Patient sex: M
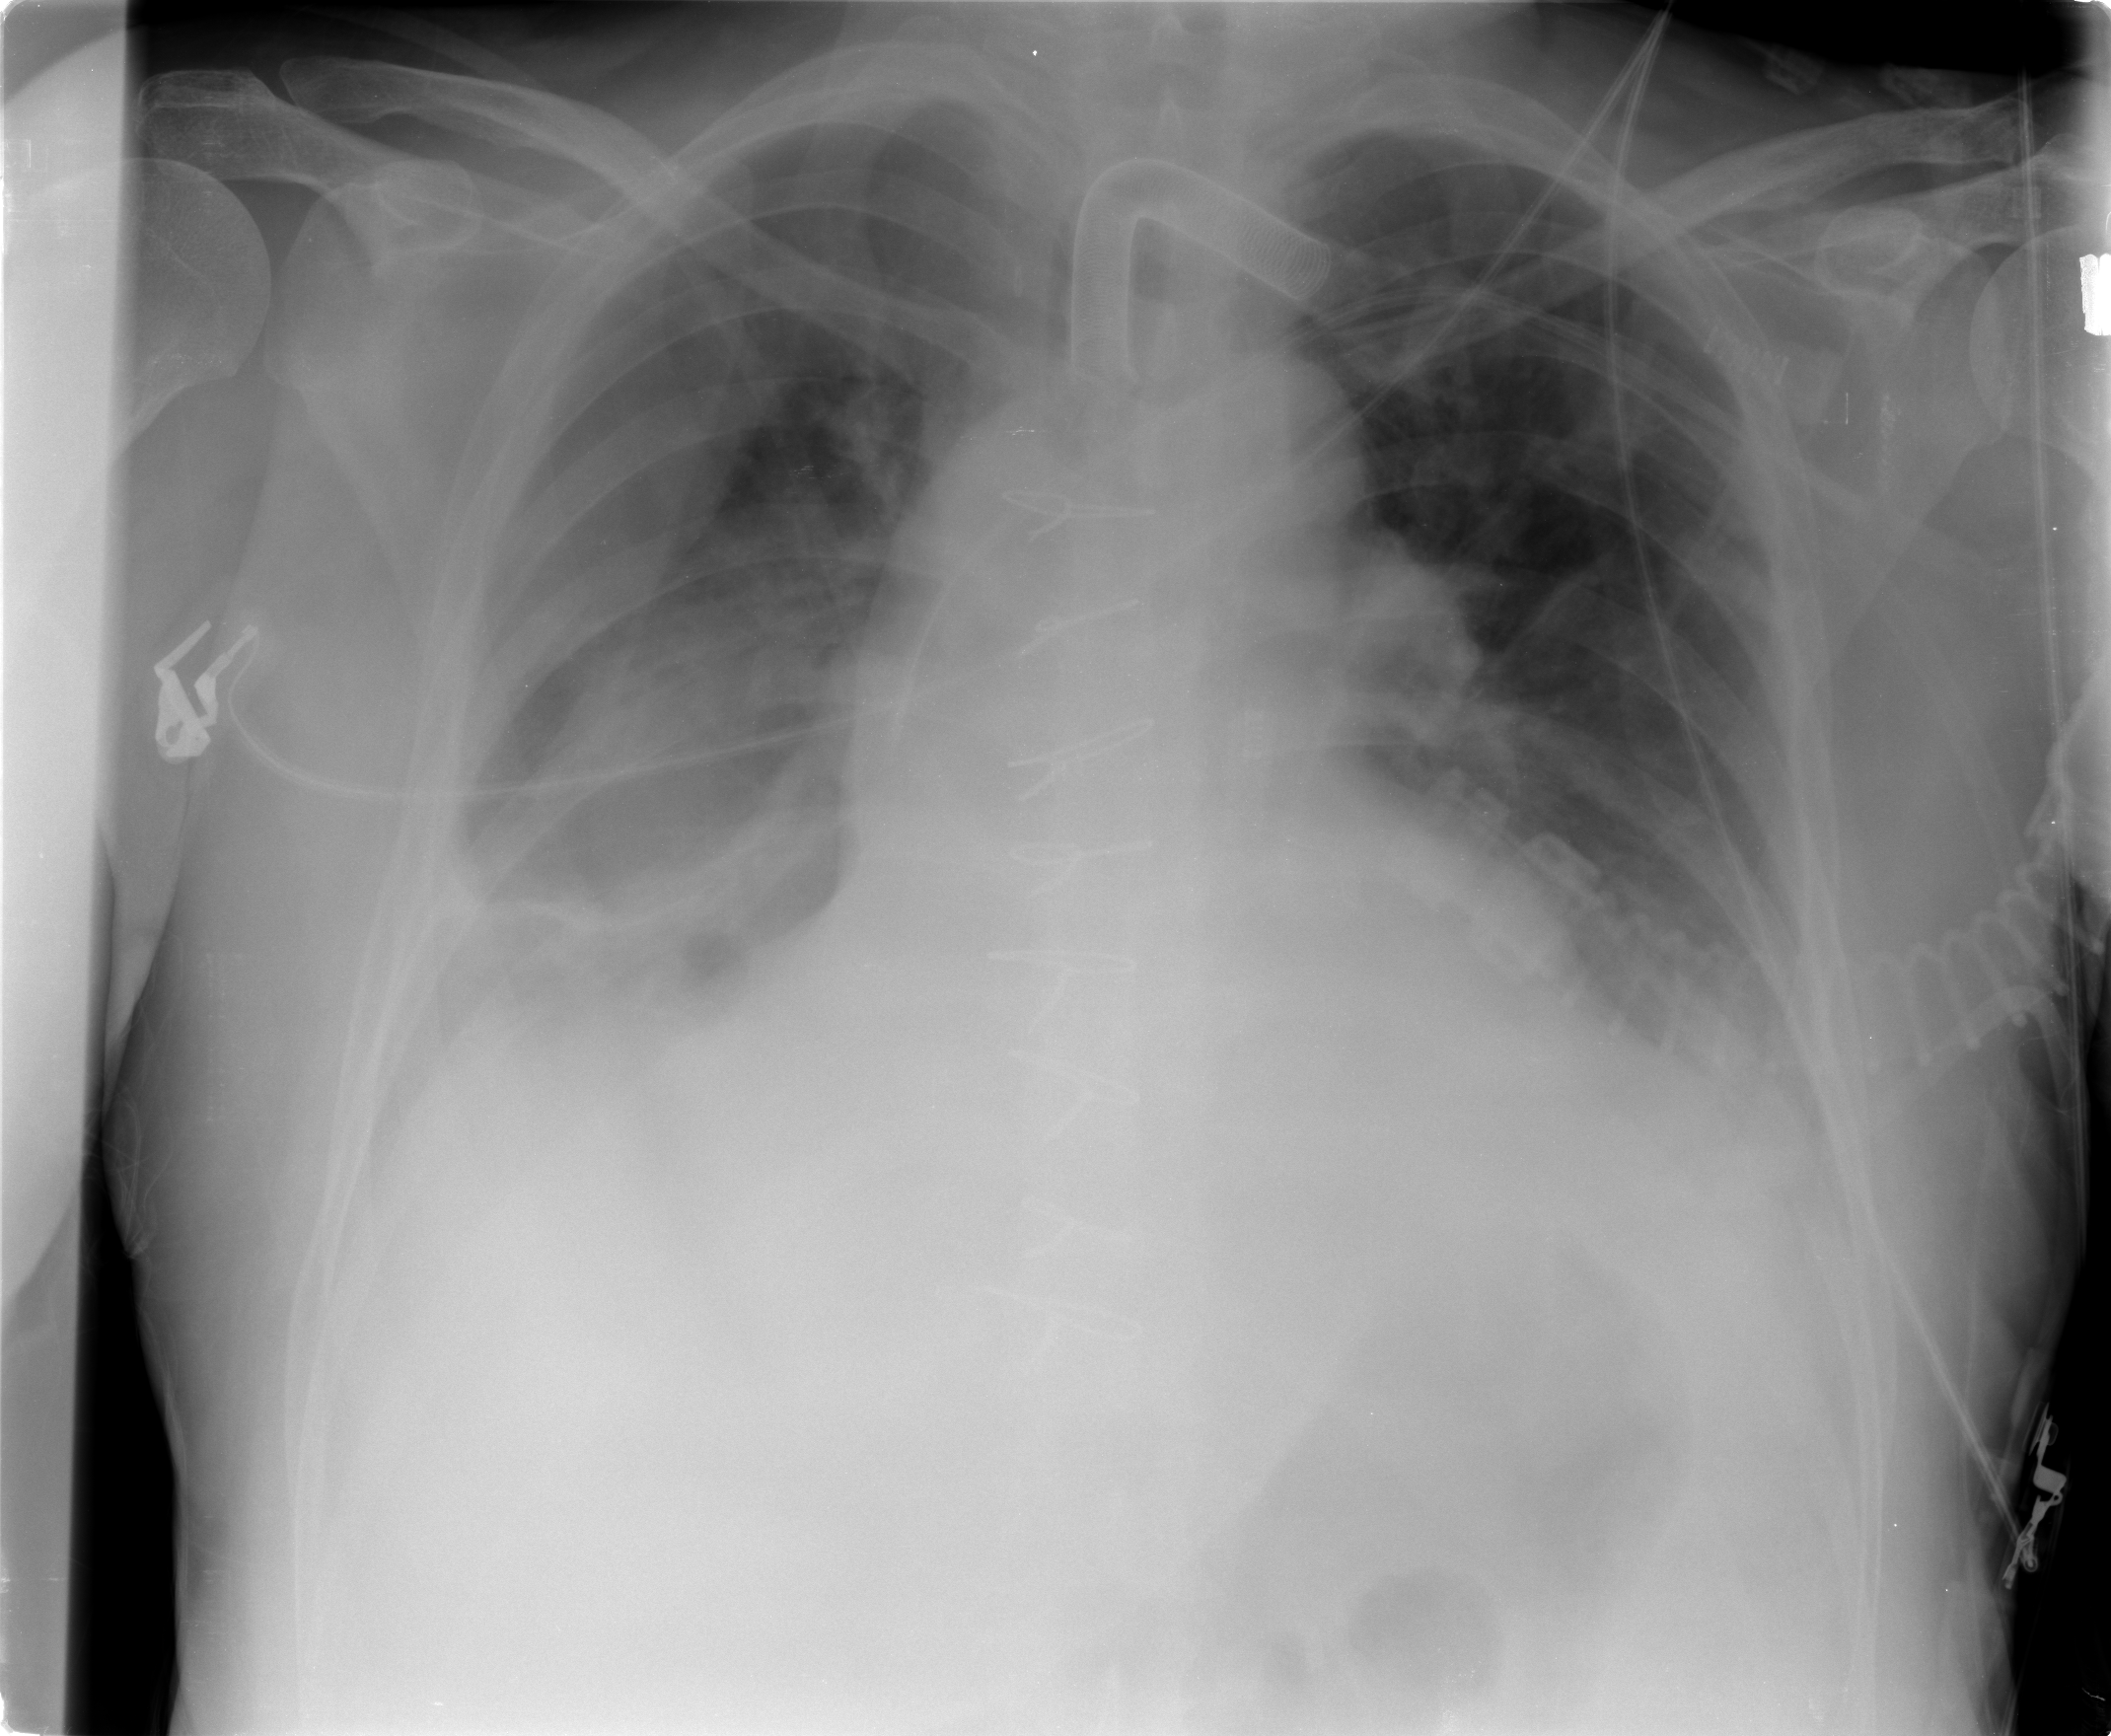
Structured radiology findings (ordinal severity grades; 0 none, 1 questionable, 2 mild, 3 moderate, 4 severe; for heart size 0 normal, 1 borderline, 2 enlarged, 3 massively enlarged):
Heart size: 0
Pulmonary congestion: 2
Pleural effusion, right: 2
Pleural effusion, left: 2
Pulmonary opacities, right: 2
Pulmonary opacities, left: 0
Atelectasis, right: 3
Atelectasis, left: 2